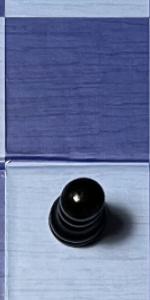
Label: Pawn_Black